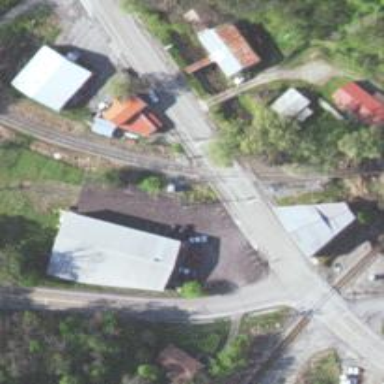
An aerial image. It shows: Level crossing along the railway.